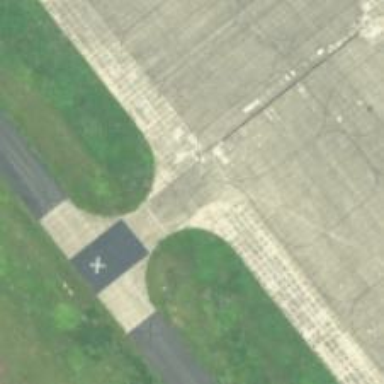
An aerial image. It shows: Image of taxiway at airport.